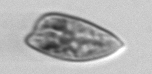
Label: Prorocentrum_dentatum